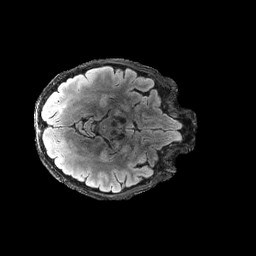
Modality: FLAIR
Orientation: axial
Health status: ill
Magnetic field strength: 3 T